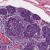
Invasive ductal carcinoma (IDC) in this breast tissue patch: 0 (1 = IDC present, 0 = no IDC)